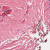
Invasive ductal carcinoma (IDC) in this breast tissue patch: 0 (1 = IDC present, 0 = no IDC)